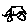
Label: car